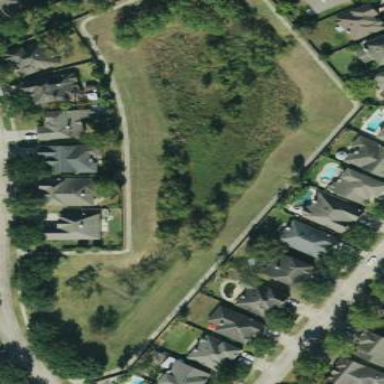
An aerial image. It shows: Retention basin used for land drainage.